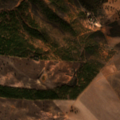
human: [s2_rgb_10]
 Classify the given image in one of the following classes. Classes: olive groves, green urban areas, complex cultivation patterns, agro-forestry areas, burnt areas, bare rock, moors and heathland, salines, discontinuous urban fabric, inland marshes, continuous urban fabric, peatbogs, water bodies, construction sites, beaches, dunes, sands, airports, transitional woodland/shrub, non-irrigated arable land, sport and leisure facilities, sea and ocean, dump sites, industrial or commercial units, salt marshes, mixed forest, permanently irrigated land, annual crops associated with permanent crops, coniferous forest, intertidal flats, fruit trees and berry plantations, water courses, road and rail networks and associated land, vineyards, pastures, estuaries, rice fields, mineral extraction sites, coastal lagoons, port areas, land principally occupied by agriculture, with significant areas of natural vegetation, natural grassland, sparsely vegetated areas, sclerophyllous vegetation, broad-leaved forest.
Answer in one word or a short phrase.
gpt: non-irrigated arable land, agro-forestry areas, coniferous forest